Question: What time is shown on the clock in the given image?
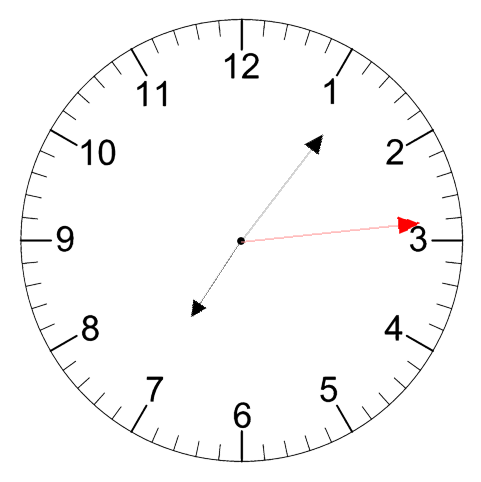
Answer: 07:06:14